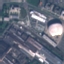
Label: Industrial